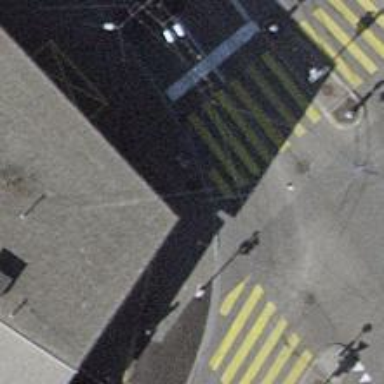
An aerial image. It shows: Sidewalk along the footway.